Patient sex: F
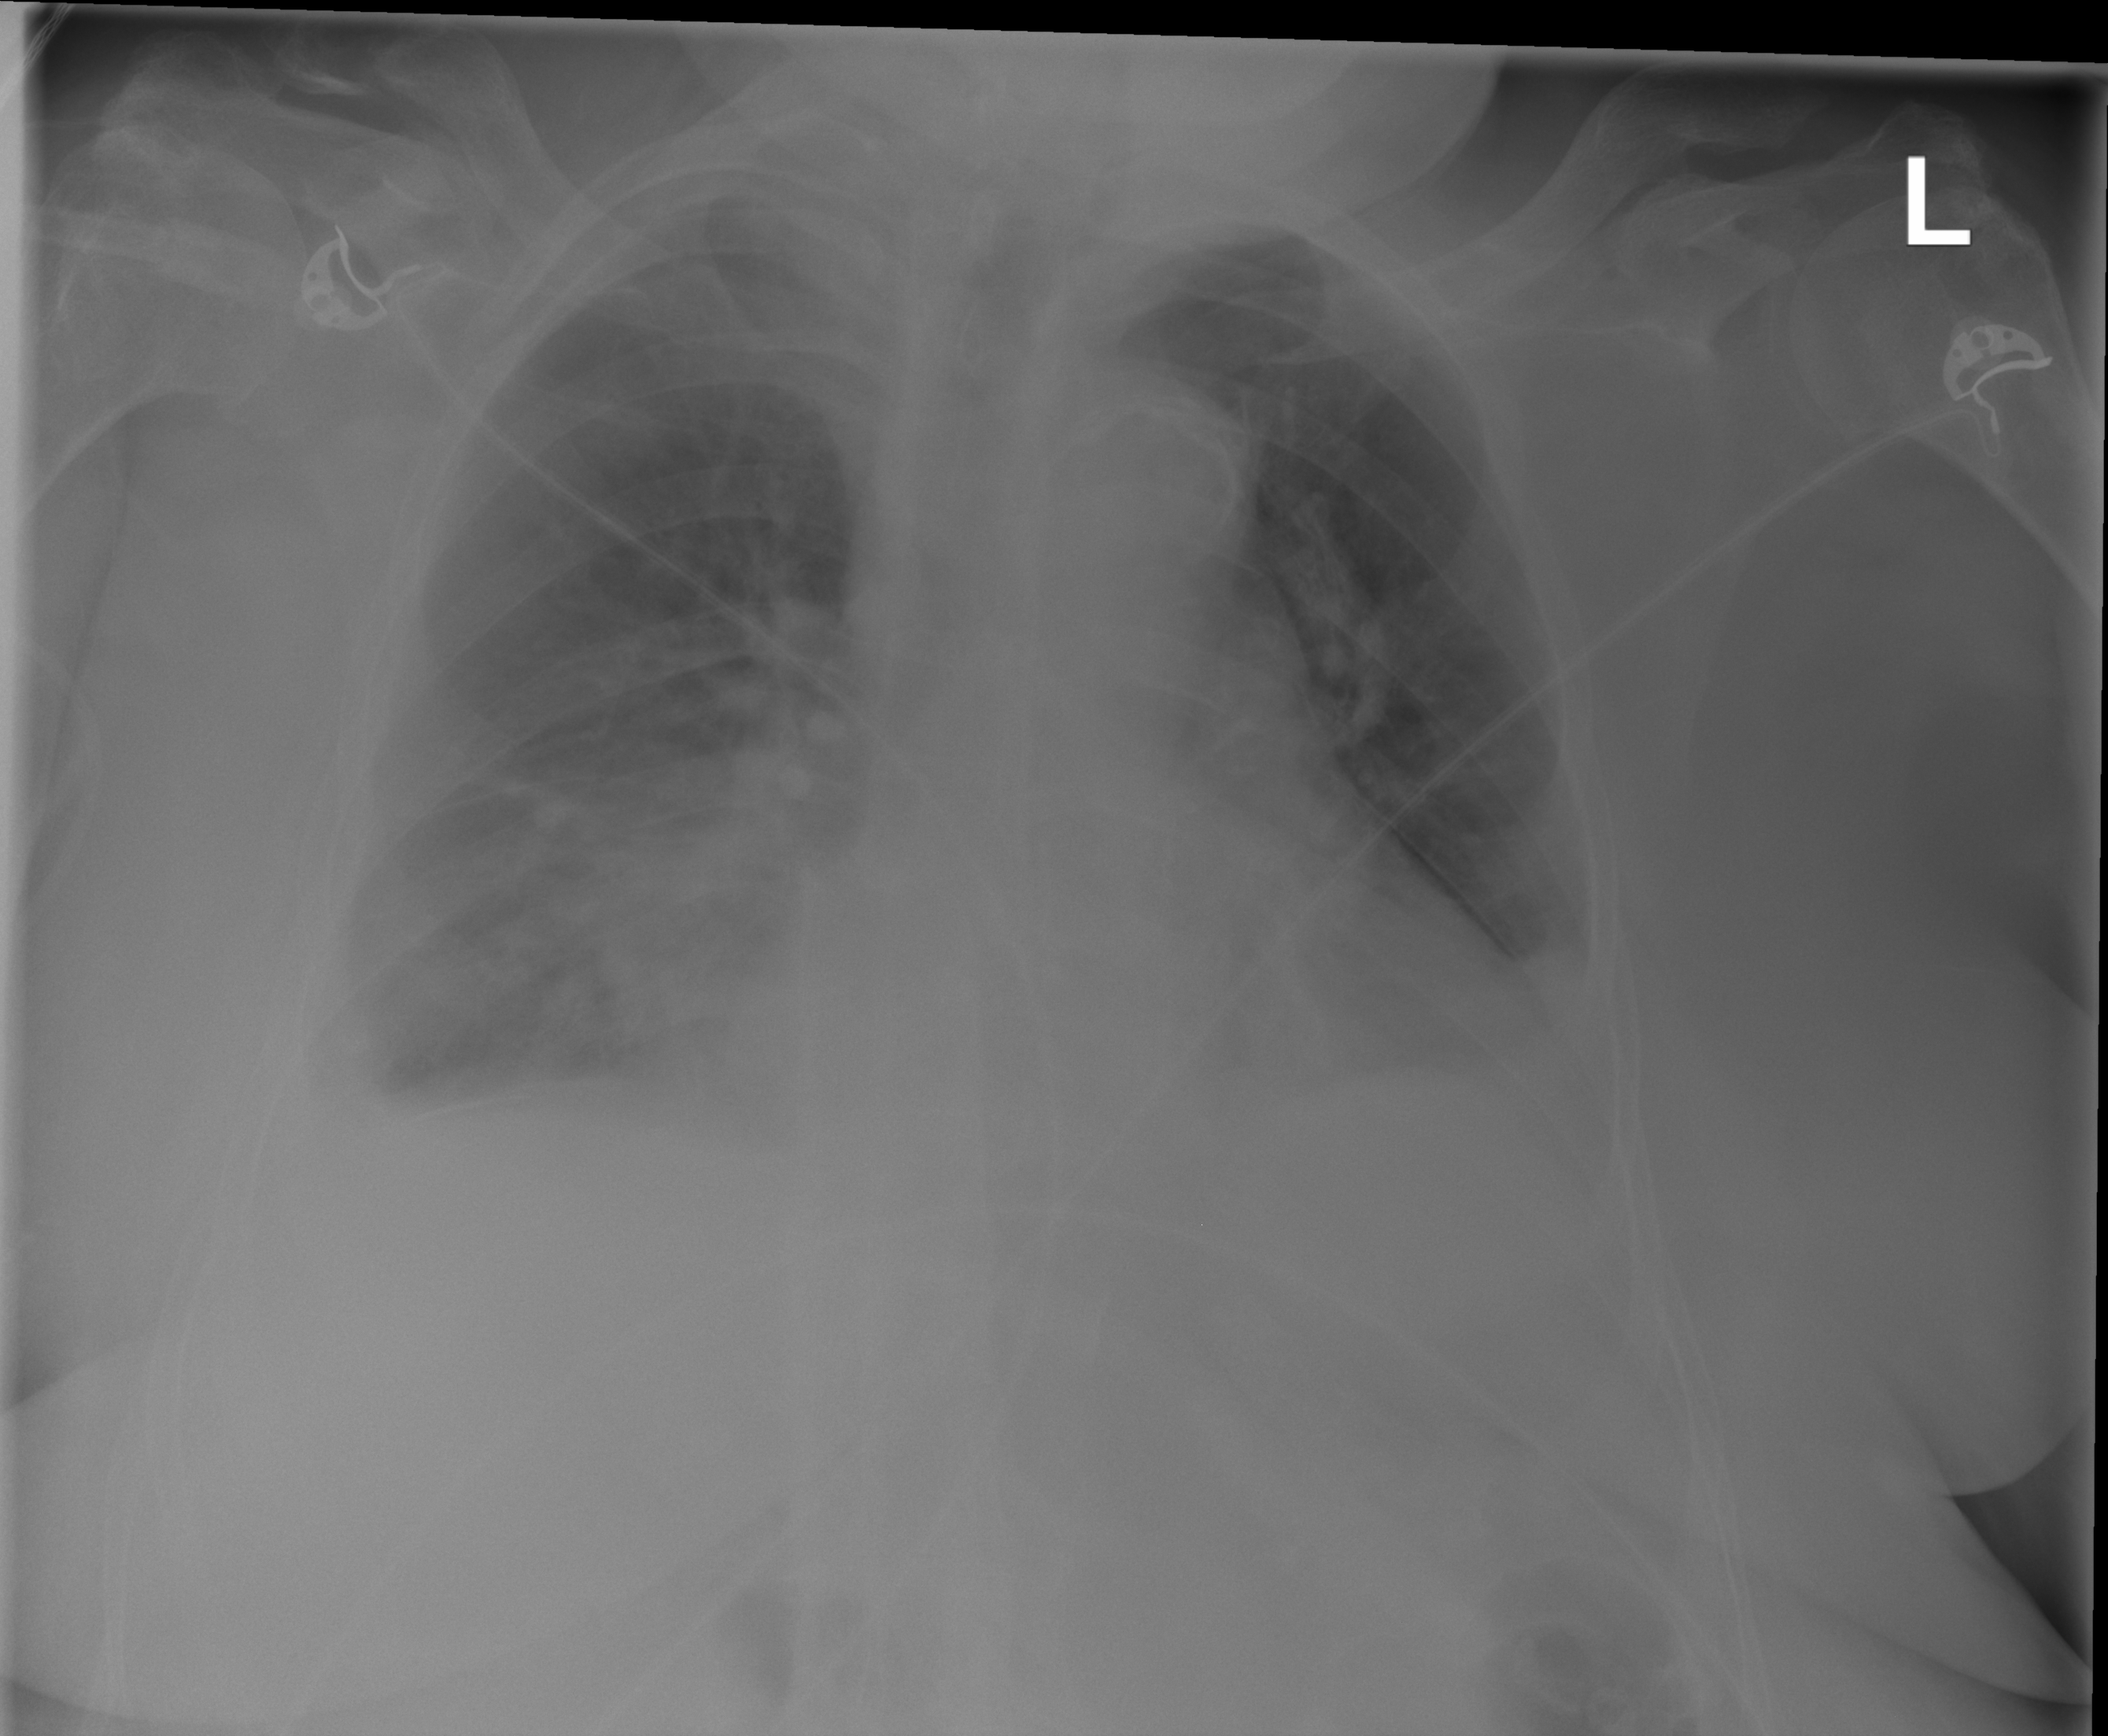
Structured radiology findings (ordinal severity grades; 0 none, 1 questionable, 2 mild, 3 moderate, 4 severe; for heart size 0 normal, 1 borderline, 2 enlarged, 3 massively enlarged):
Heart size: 2
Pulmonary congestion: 0
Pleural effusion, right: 2
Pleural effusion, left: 3
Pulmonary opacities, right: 2
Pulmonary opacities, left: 0
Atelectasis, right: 4
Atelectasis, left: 2